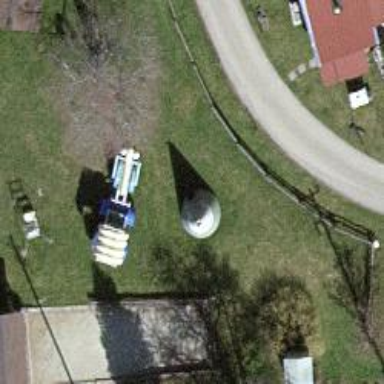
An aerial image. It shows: Playground with playhouse.